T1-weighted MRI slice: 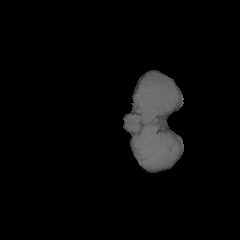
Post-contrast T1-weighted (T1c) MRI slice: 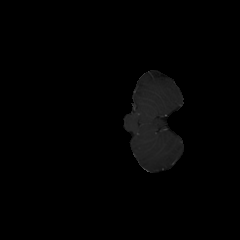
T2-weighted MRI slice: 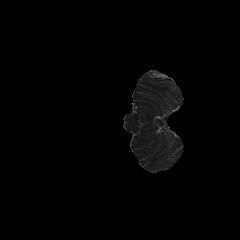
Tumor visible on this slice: no